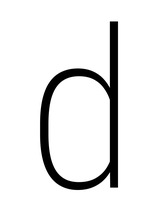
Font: Roboto_Condensed_ExtraLight